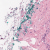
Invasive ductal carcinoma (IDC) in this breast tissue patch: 0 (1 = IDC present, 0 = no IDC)